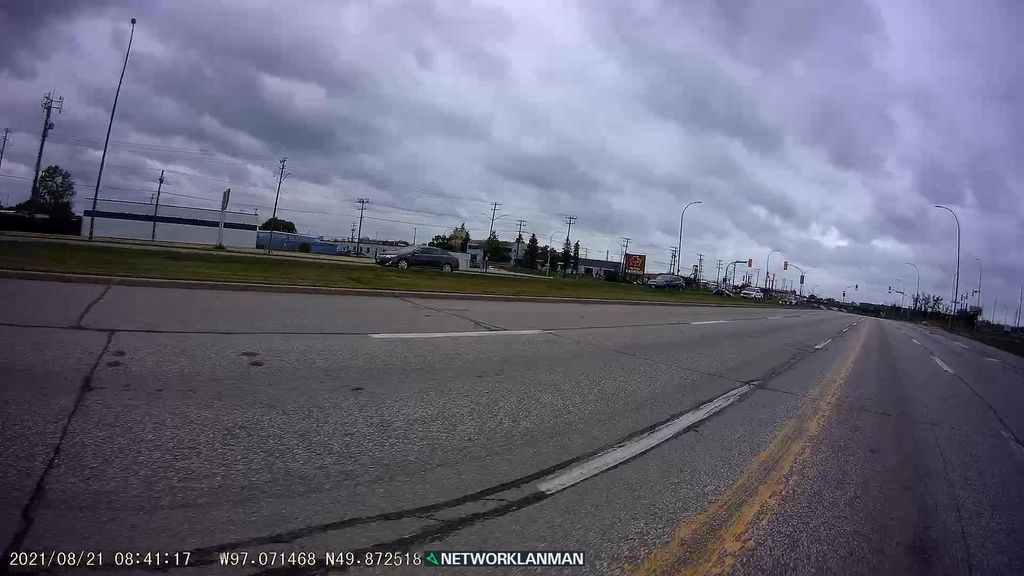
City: winnipeg